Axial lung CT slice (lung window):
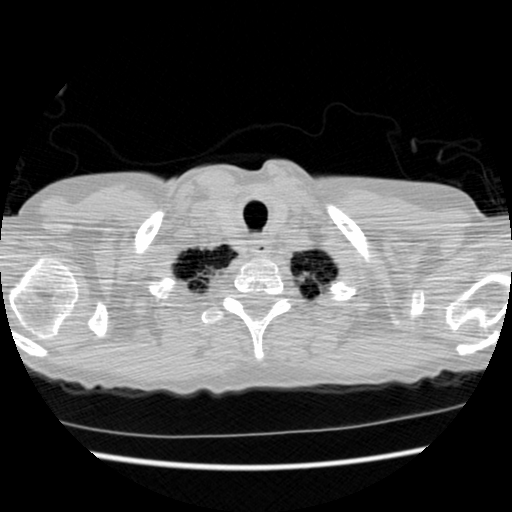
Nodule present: no